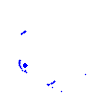
Particle: pion